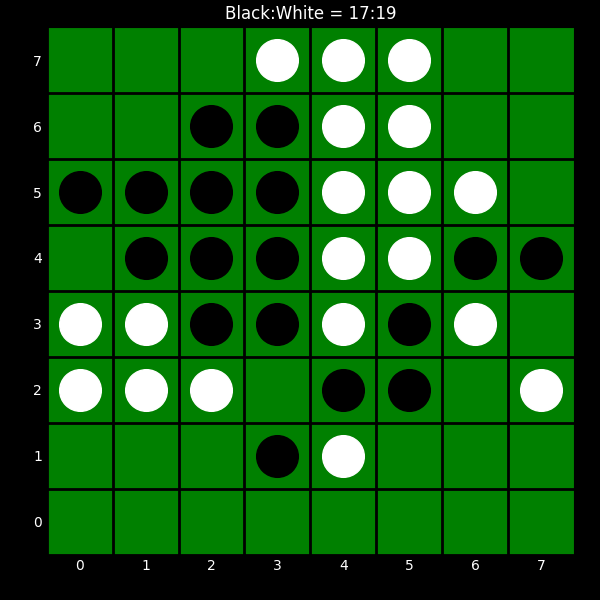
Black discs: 17
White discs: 19